Field crop: tomato
Growth stage: 2
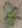
Species: solanum